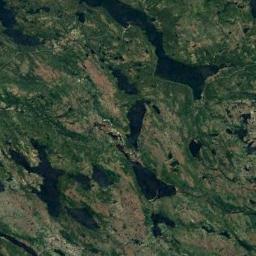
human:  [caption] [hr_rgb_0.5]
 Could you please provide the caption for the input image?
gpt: The wetland consists of bare land, Green plants and water .

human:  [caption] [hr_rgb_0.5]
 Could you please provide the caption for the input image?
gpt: There are several scattered trees in the middle of this wetland .

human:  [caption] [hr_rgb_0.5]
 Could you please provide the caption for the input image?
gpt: There are many different areas of water surrounded by wetlands .

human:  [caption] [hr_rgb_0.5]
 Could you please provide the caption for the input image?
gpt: There is a large land mixed with green and brown in the river in a wetland .

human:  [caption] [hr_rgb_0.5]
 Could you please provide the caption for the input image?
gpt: There are many green areas and some water areas on the wetland .